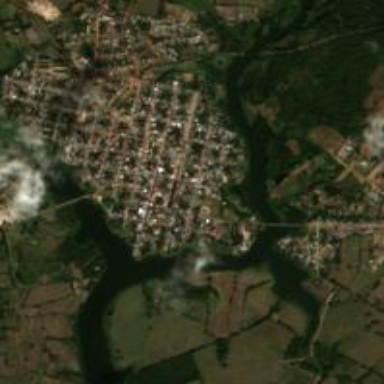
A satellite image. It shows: Town.